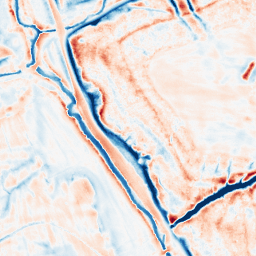
Category: edge_preserving
Decomposition family: bilateral
Decomposition parameters: d: 21
sigma_color: 75
sigma_space: 25
Upsampling method: sinc_hamming
Upsampling parameters: scale: 4
kernel_size: 8
Upsampling scale: 4